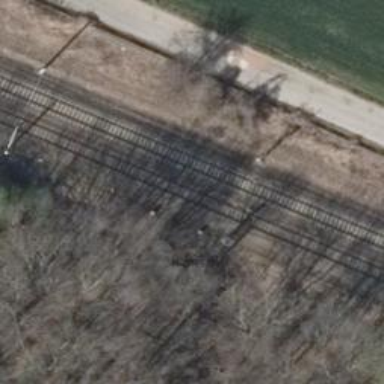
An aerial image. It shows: Railway signal.